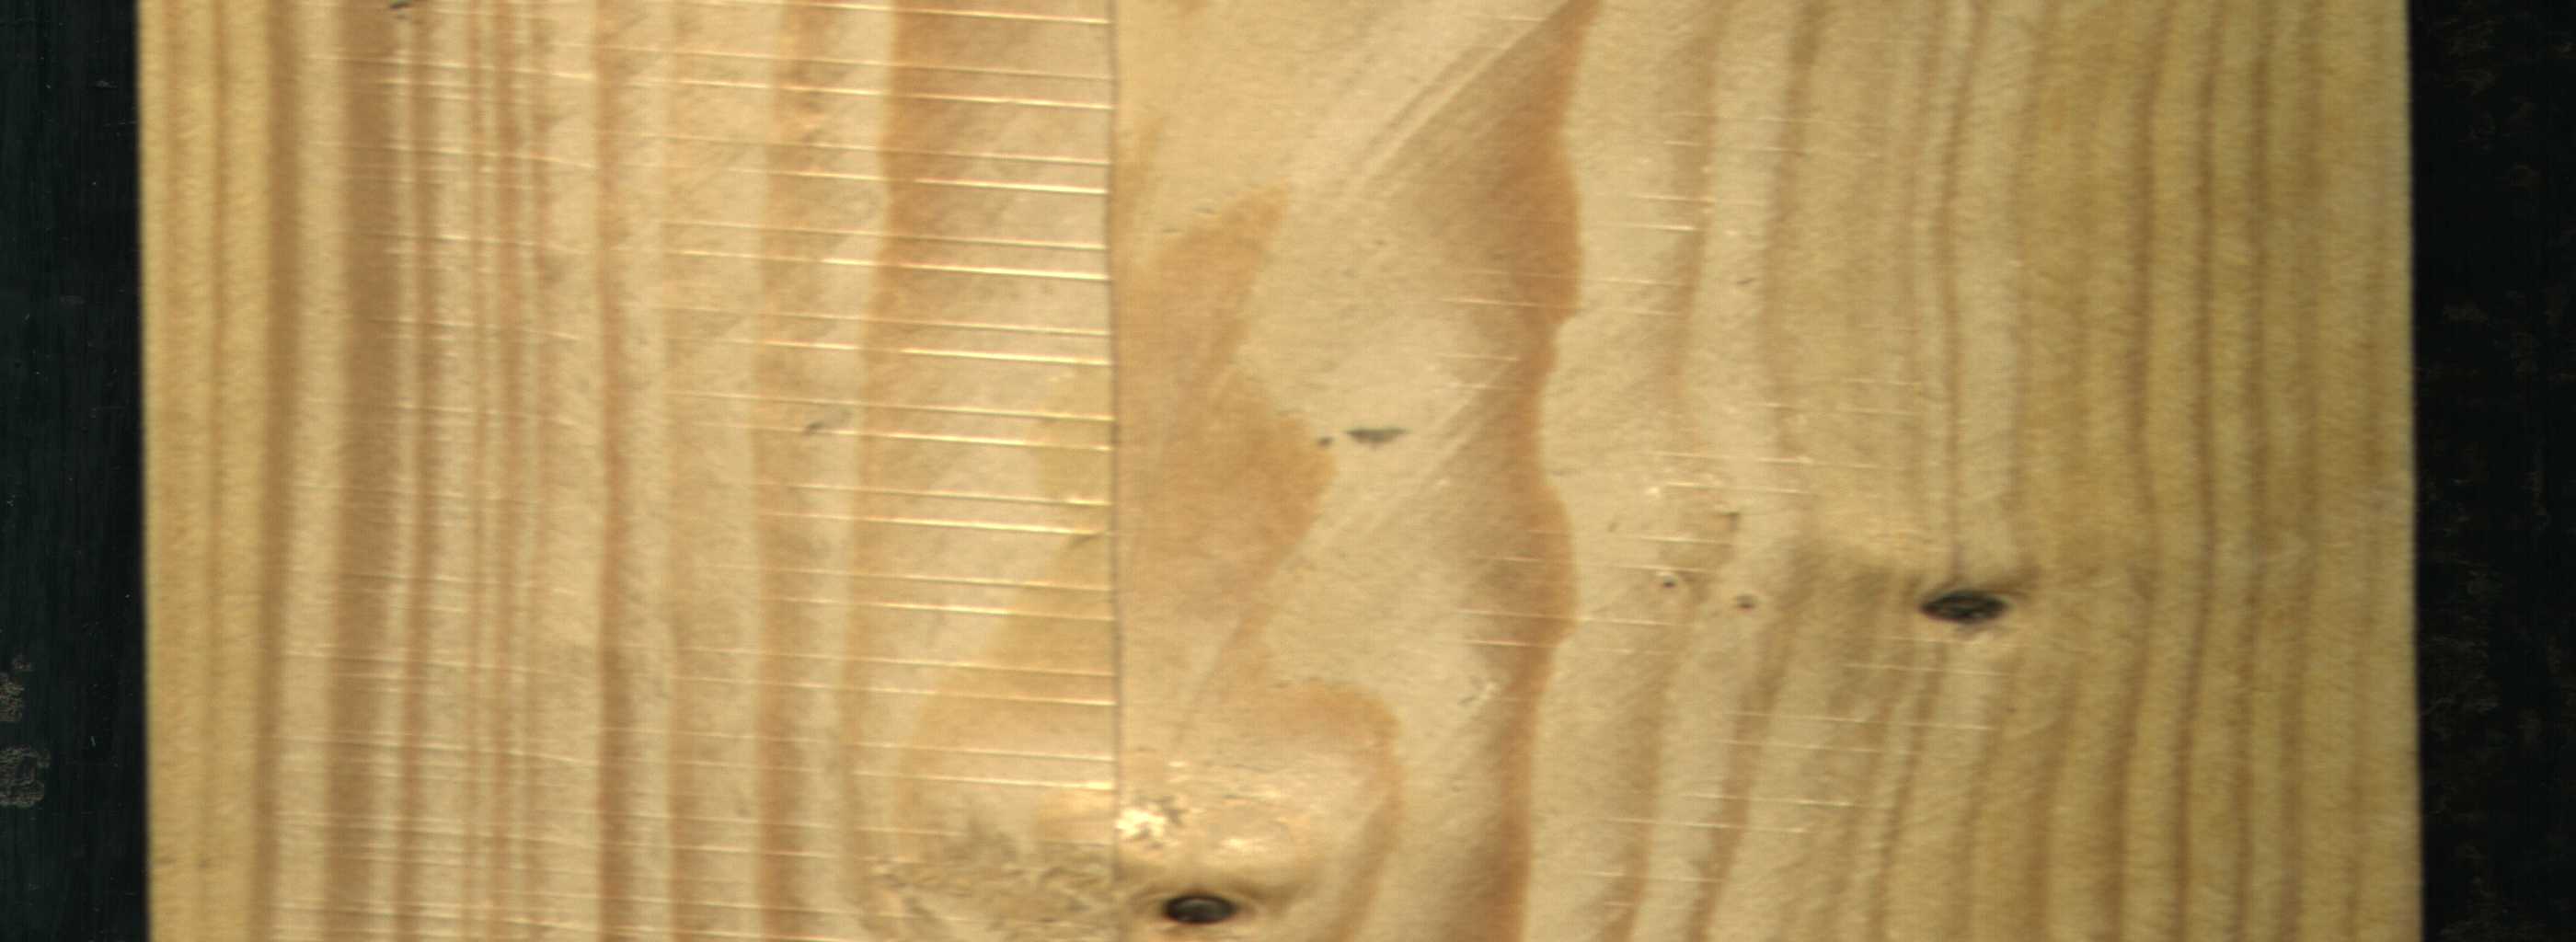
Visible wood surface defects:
Dead_Knot
Dead_Knot